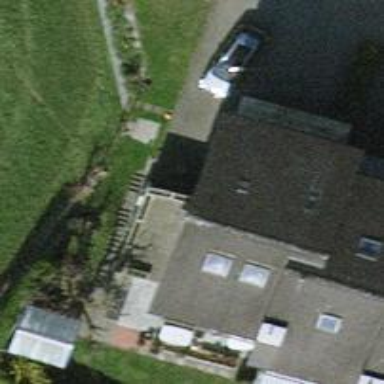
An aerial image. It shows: Terrace building.